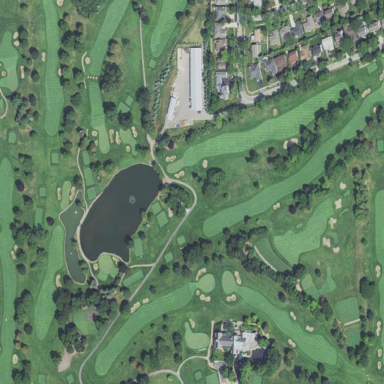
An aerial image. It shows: Golf course surrounded by greenery.